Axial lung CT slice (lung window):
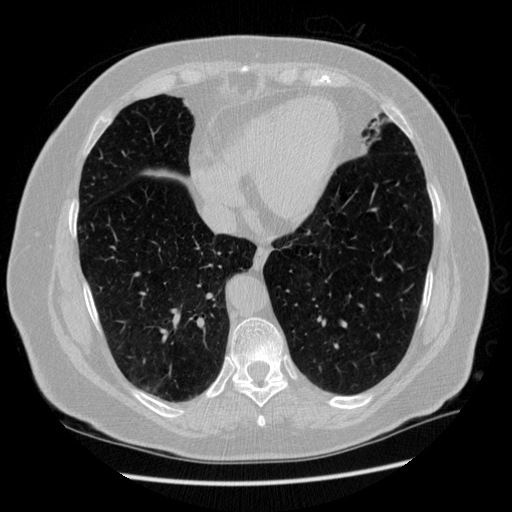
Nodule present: no